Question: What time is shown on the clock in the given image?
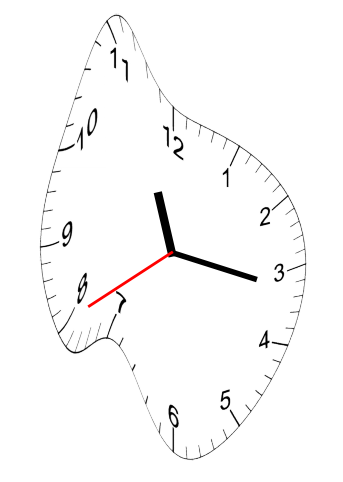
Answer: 11:16:40